Field crop: maize
Growth stage: 2
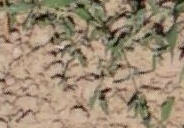
Species: atriplex